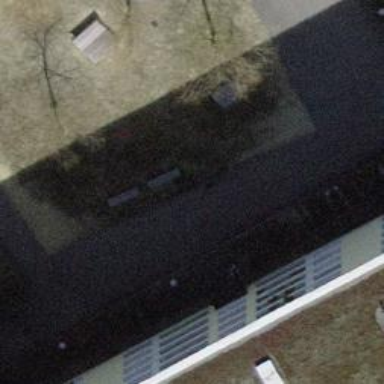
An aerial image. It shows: Bench for seating.